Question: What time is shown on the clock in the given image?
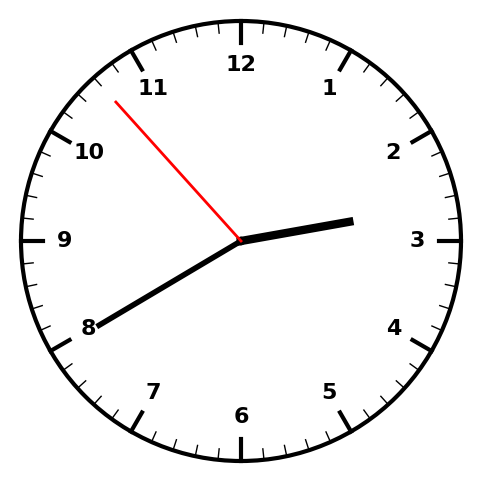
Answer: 02:39:53